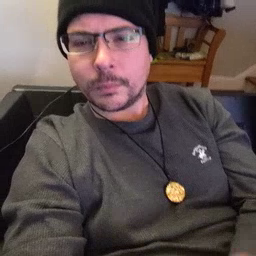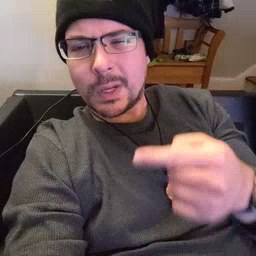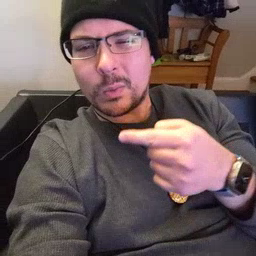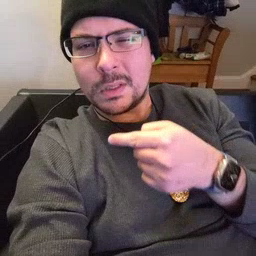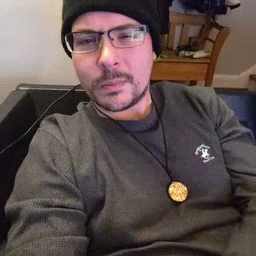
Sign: owie